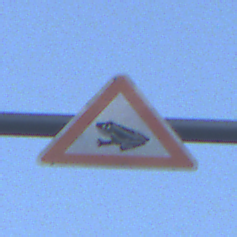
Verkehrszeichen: AmphibienwanderungRechts
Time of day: Dawn
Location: Outdoor (Urban)
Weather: Clear
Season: NotSpecified
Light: Natural